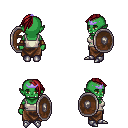
a pixel art fantasy rpg character, female body template, orc, green skin, white pirate shirt, robe skirt, brunette long mohawk hairstyle, purple tiara, cloth bracers, metal boots, shield, four views (front, back, left, right), 2x2 character sprite sheet, small pixel art, hard edges, no anti-aliasing